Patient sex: F
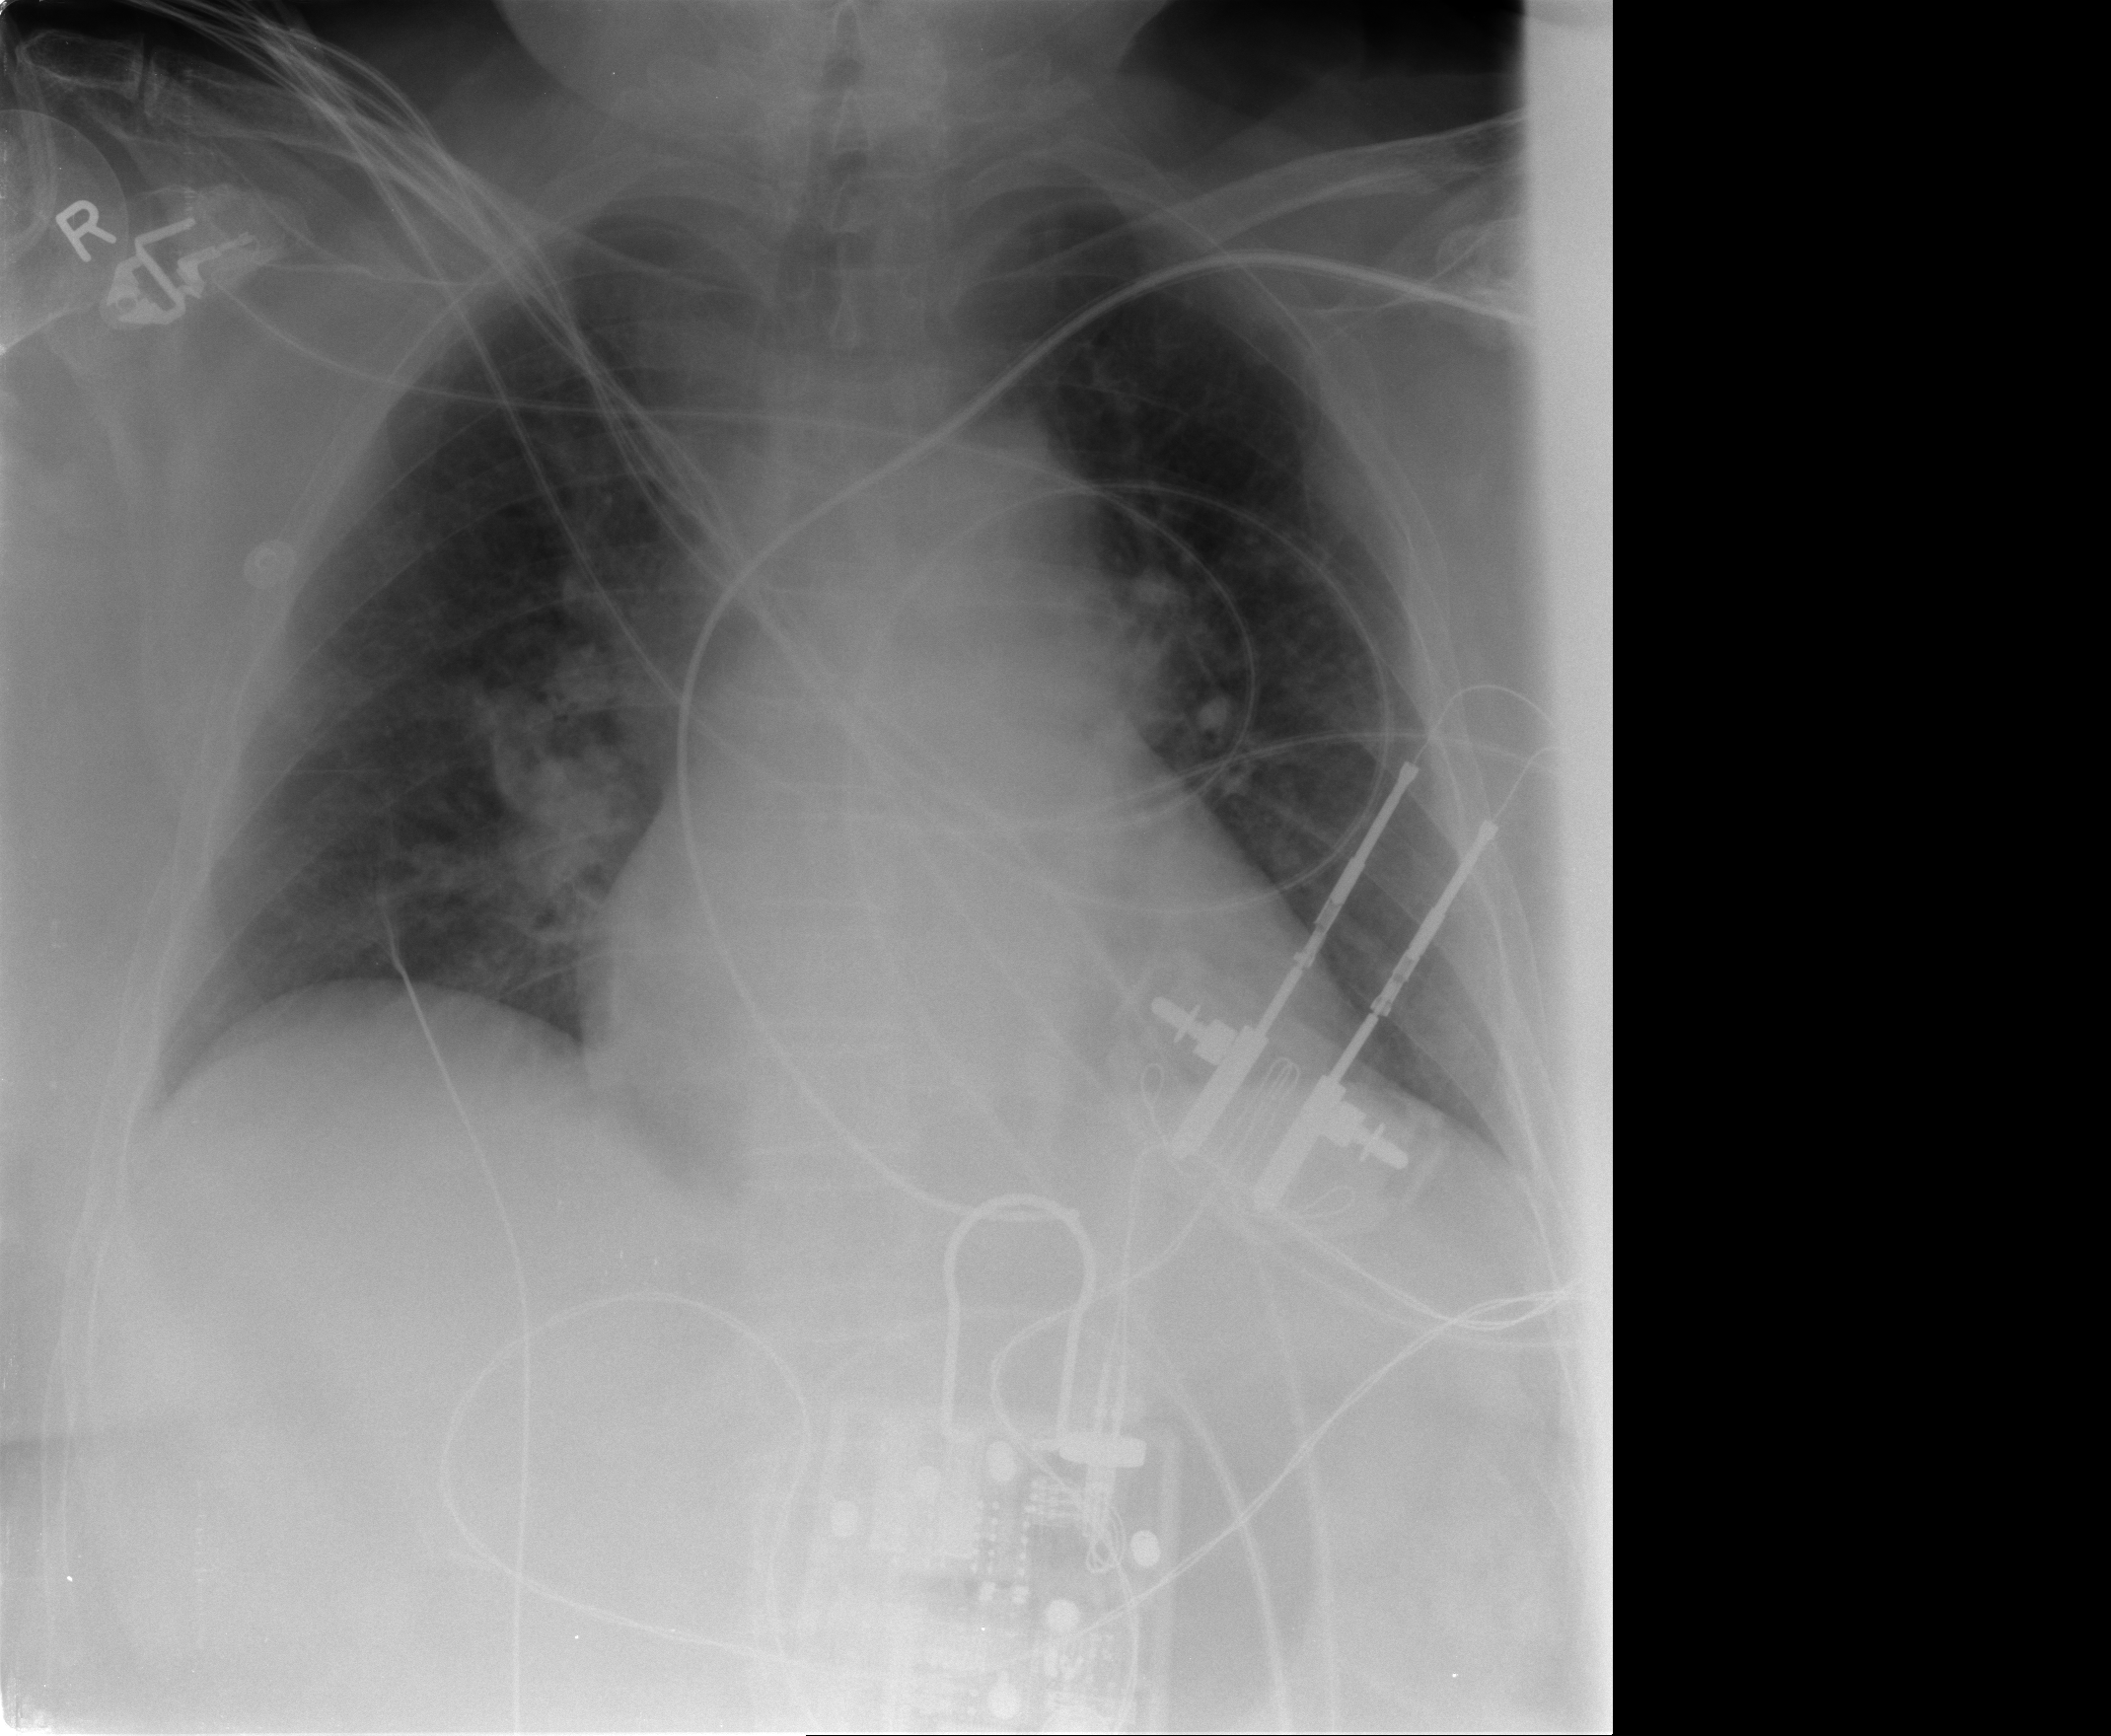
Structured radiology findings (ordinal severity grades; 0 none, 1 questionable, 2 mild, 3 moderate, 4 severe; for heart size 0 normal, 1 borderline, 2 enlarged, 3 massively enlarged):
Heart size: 0
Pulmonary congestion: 1
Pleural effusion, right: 0
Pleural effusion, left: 0
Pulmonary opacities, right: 0
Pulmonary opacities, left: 0
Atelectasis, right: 0
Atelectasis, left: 0